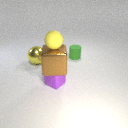
small purple rubber cube below small yellow rubber sphere